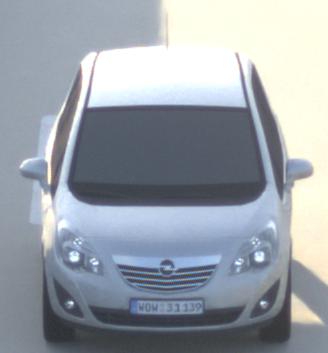
Make: Opel
Model: Meriva 1.4
Detailed model: Meriva (B)
Model produced from: 2010/05
Model produced until: 2013/11
Doors: 5
Color: white
Road condition: dry road
Daytime: sunrise or sunset
Contrast: low contrast